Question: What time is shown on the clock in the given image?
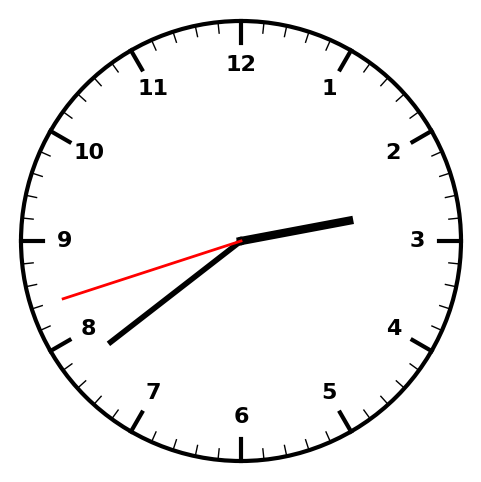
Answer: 02:38:42